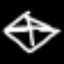
Label: diamond